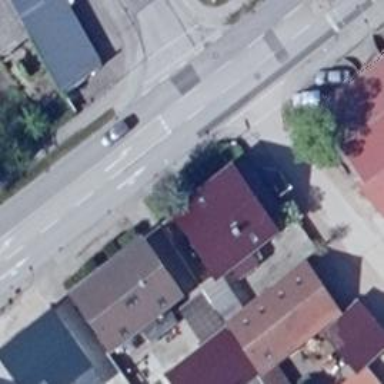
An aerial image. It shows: Primary highway with asphalt surface and dedicated cycle track.